Field crop: maize
Growth stage: 2
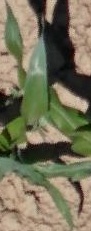
Species: maize